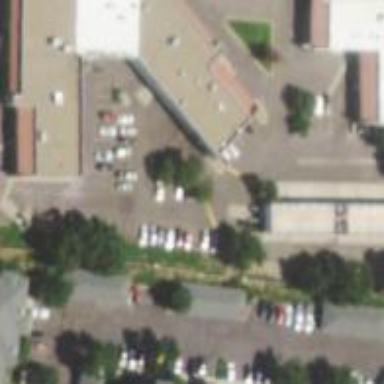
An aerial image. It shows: Retail building.